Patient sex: F
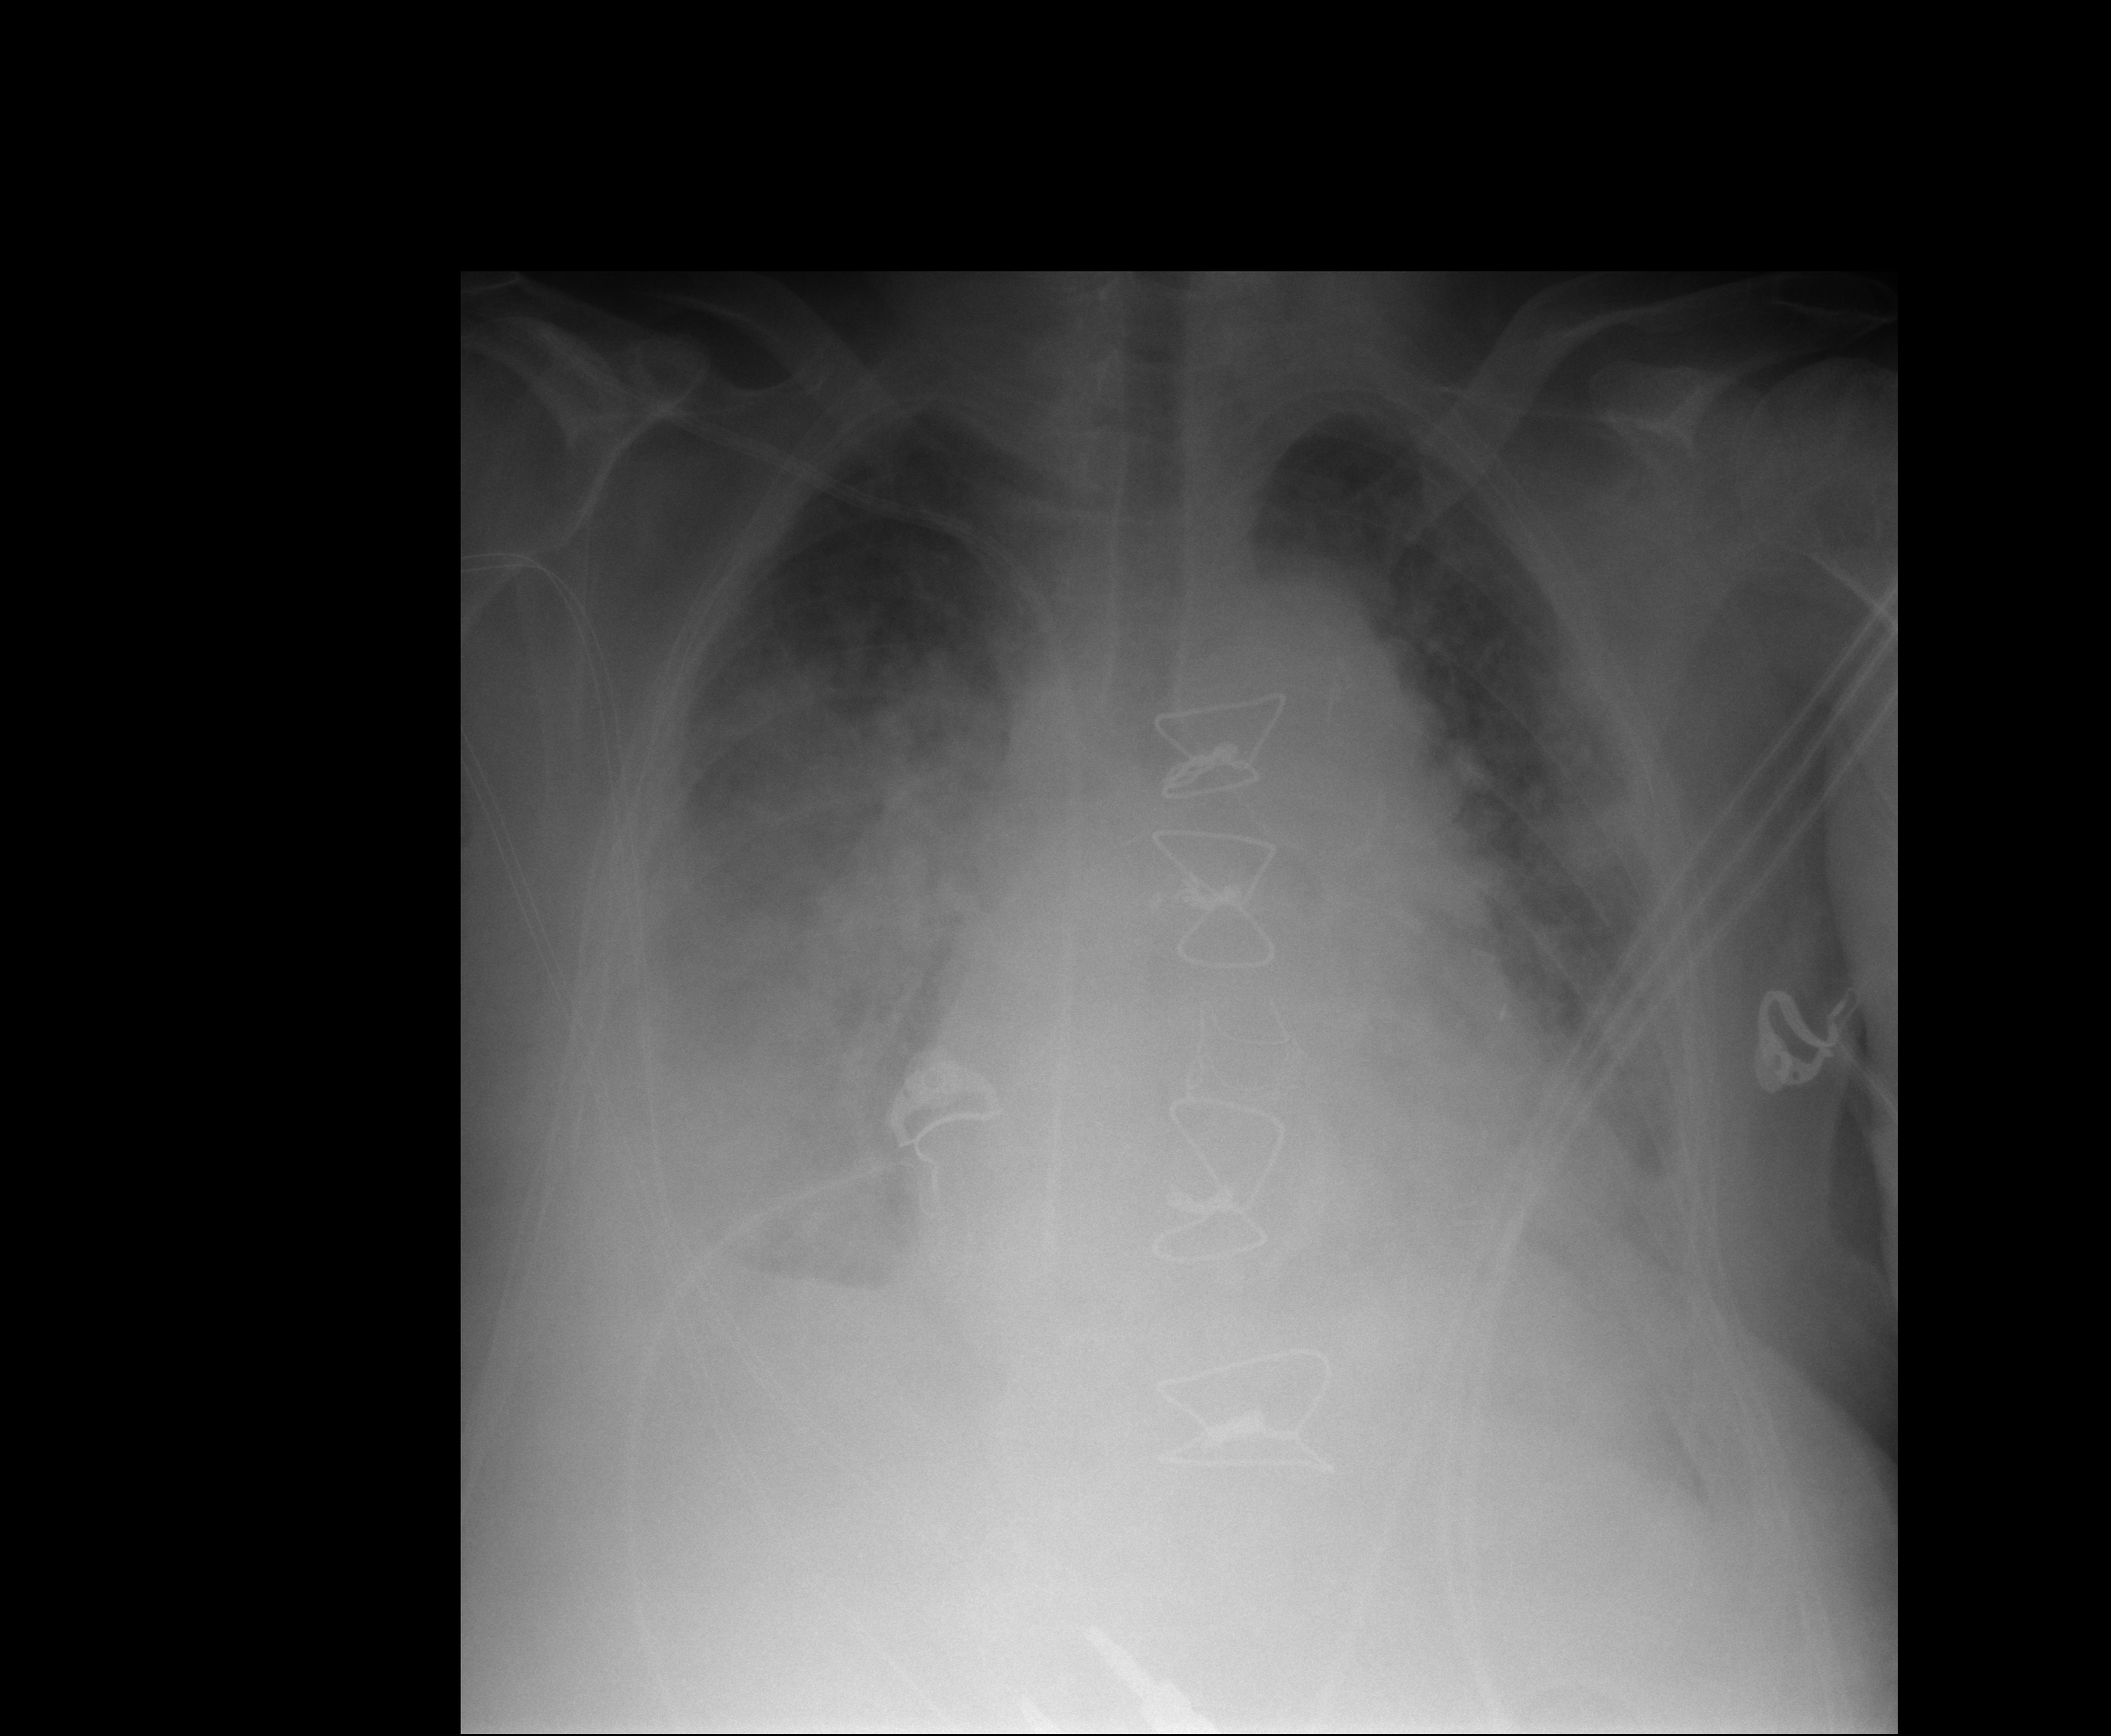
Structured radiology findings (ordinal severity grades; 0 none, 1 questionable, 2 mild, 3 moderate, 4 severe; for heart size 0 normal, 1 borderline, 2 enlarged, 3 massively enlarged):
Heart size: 3
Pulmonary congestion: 4
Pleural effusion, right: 3
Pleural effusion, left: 2
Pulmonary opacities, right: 3
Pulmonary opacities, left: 2
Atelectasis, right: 3
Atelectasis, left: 2